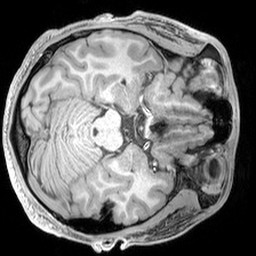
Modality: T1w
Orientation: axial
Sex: male
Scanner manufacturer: siemens
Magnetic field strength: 3 T
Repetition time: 2.3 s
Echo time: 0.00226 s